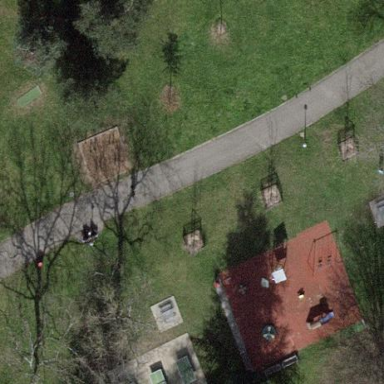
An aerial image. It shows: Playground area for leisure land.